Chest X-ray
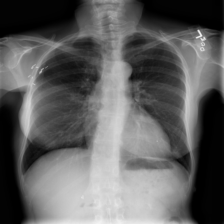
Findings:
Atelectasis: negative
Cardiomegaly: negative
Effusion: negative
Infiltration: negative
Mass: negative
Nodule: negative
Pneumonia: negative
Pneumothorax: negative
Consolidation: negative
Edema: negative
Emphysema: negative
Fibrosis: negative
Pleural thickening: negative
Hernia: negative